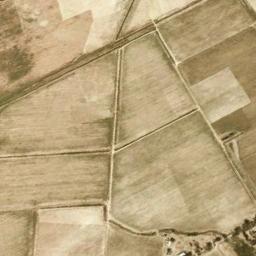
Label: rectangular_farmland